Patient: sex M, age 65
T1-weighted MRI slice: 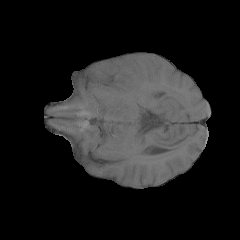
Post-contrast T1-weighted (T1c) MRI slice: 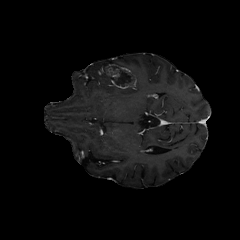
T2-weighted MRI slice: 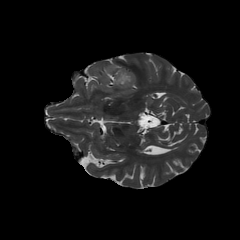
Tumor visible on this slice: yes
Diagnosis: Glioblastoma, IDH-wildtype
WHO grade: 4